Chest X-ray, PA view. Patient: 50 years old, sex M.
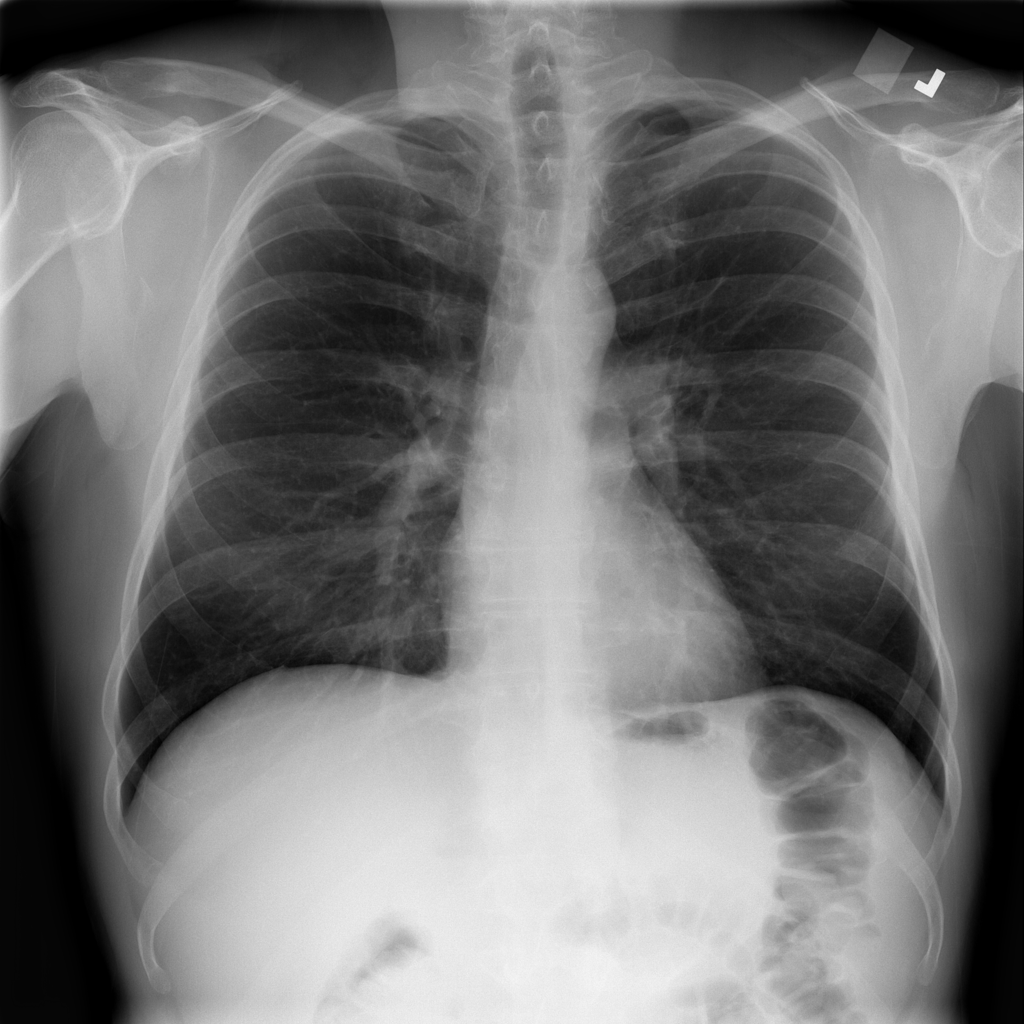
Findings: No Finding